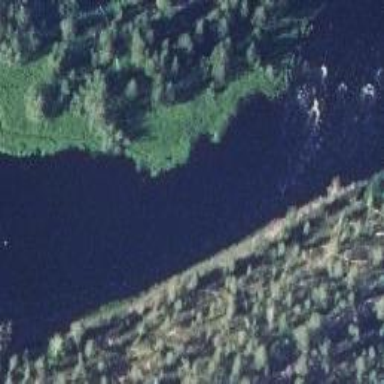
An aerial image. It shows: Beautiful river scene.